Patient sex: M
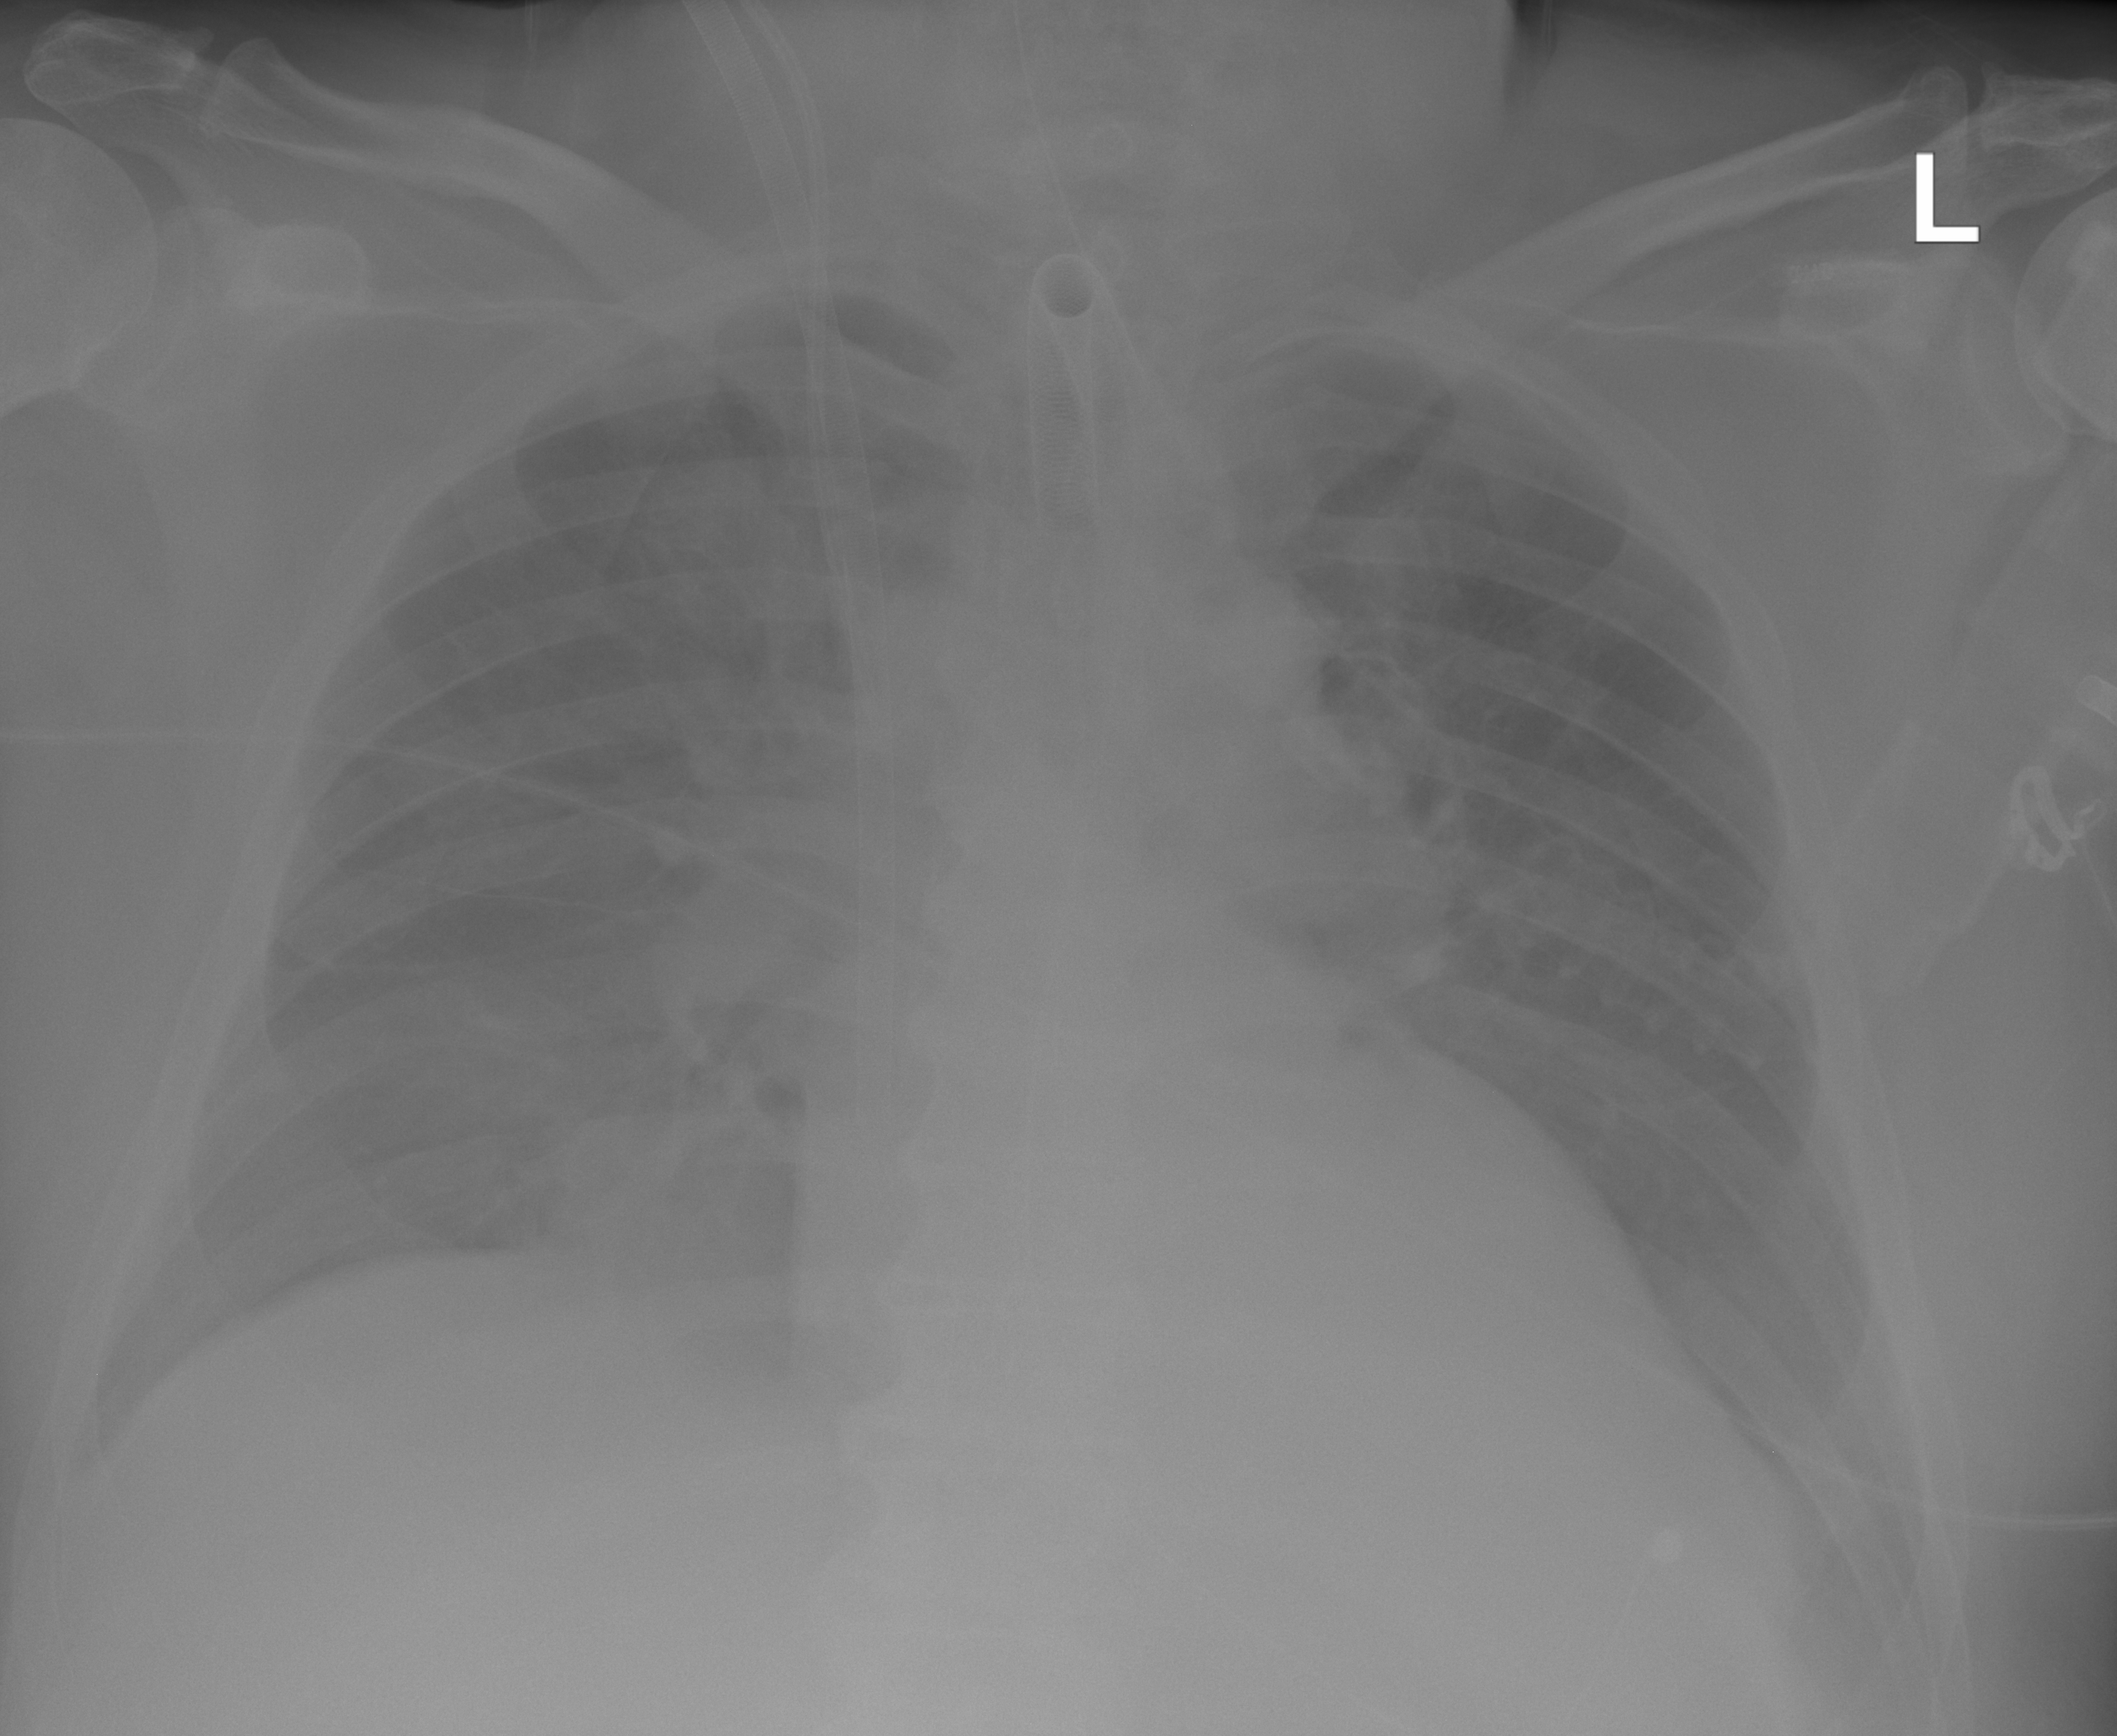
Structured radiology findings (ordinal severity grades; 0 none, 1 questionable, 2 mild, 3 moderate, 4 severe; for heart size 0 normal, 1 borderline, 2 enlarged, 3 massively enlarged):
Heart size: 2
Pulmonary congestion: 0
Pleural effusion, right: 1
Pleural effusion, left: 1
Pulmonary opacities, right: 0
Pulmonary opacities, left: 0
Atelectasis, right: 1
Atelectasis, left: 1